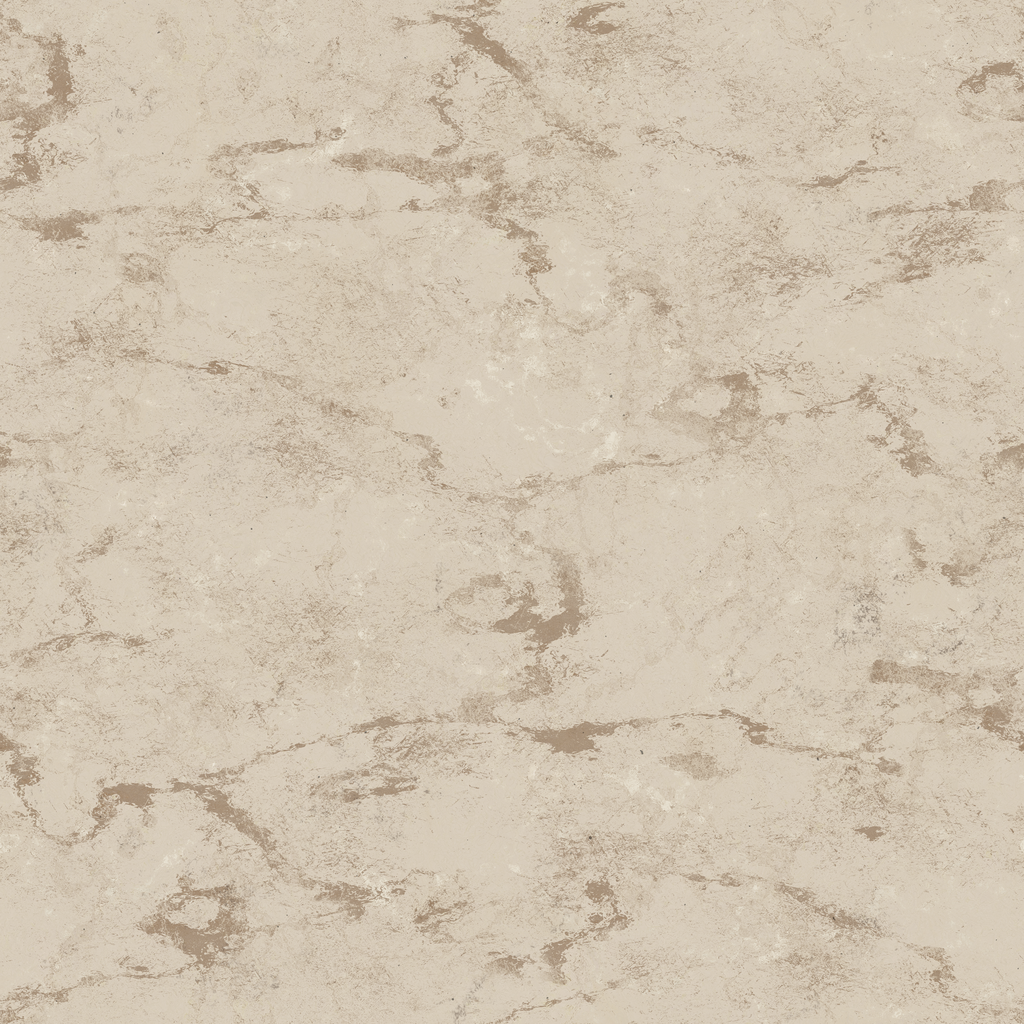
Texture map type: Color